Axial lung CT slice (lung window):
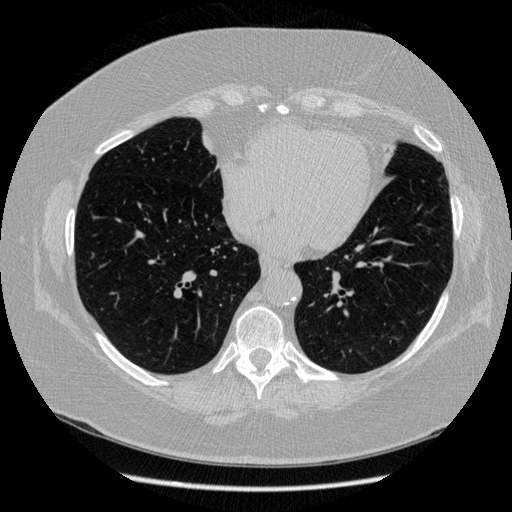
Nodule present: no